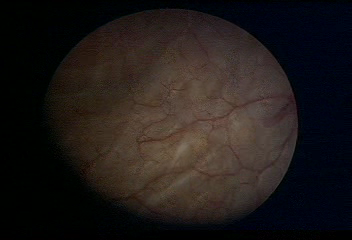
Modality: WLC
Class: Normal mucosa
Bladder cancer association: No